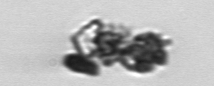
Label: detritus